Question: I signed up for an account for a free web hosting.
The site provides MySQL databases and I'm trying to access it using my windows application but I can't connect to the server. Please consider my code:
'''
using System;
using System.Collections.Generic;
using System.ComponentModel;
using System.Data;
using System.Drawing;
using System.Linq;
using System.Text;
using System.Windows.Forms;
using MySql.Data.MySqlClient;
namespace MySql
{
public partial class Form1 : Form
{
BackgroundWorker bg = new BackgroundWorker();
string MyConString = "SERVER=209.51.195.117;" + // MySQL host: sql100.0fees.net
"DATABASE=mydb;" + // IP: 209.51.195.117
"UID=myusername;" + // not really my username
"PASSWORD=mypassword;"; // and password
public Form1()
{
InitializeComponent();
}
private void Form1_Load(object sender, EventArgs e)
{
bg.DoWork += new DoWorkEventHandler(bg_DoWork);
bg.RunWorkerCompleted += new RunWorkerCompletedEventHandler(bg_RunWorkerCompleted);
}
void bg_RunWorkerCompleted(object sender, RunWorkerCompletedEventArgs e)
{
button1.Enabled = true;
}
void bg_DoWork(object sender, DoWorkEventArgs e)
{
string status = String.Empty;
MySqlConnection connection = new MySqlConnection(MyConString);
try
{
connection.Open();
if (connection.State == ConnectionState.Open)
lblStatus.Text = "Connected";
else
lblStatus.Text = "No connection";
}
catch (Exception x)
{
lblStatus.Text = x.Message;
}
}
private void button1_Click(object sender, EventArgs e)
{
lblStatus.Text = "Connecting... please wait.";
button1.Enabled = false;
bg.RunWorkerAsync();
}
}
}
'''
Is it possible to connect my application to an online database? Or are there errors in my code?
By the way, this the error message being produced: 'Unable to connect to any of the specified MySQL hosts.'

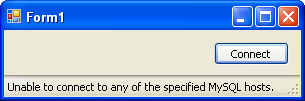
Answer: Unless you have full control over the server, you can't expose the mysql service to the web. This restriction is imposed by (almost; there might be exceptions) all free hosters for security reasons. Unless you provide a webservice on the server to access data, you can't access the database remotely.